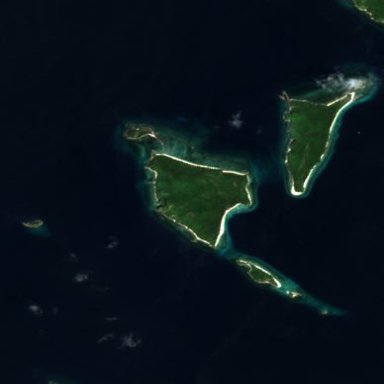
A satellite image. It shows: Island with natural coastline.